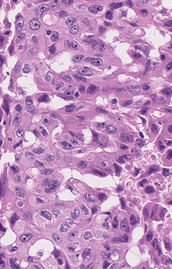
Tumor epithelial tissue: yes
Tumor-associated stroma tissue: no
Normal tissue: no